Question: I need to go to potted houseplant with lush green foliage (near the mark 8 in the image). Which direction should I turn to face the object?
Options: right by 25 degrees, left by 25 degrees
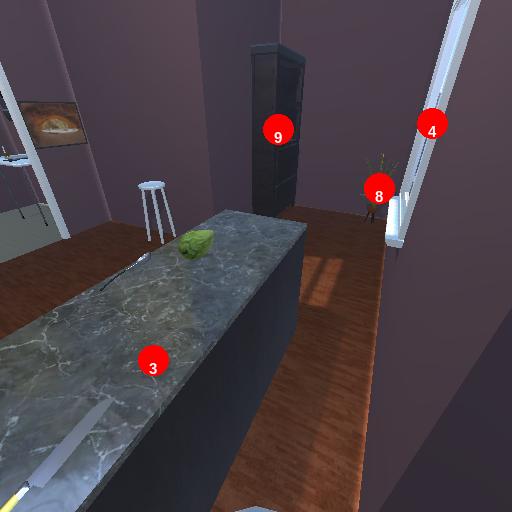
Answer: right by 25 degrees